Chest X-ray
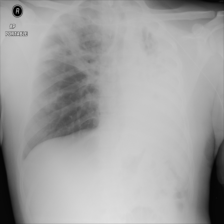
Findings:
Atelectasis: negative
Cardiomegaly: negative
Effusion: negative
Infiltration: positive
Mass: negative
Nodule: negative
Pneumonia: negative
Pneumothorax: negative
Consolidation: negative
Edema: negative
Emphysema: negative
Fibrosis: negative
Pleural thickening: negative
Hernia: negative